Interaction volume radius: 5 \u00c5
Interaction volume height: 10 \u00c5
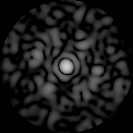
Disorder parameter: 0.8744